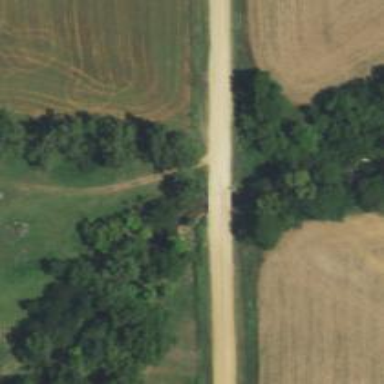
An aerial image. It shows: Unclassified road with bridge.